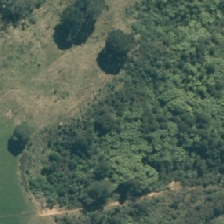
Land cover: broadleaved_indigenous_hardwood